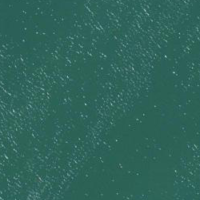
EUNIS habitat code: 14
Species observed at this site:
Sterna hirundo